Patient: sex M, age 52
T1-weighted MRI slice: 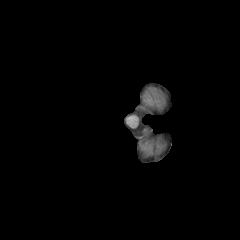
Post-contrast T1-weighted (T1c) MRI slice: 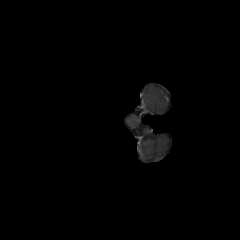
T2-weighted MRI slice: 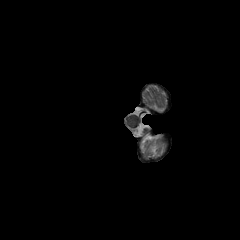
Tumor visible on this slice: no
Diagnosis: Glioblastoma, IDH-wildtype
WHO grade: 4